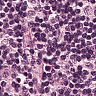
Metastatic tissue present: no